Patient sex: F
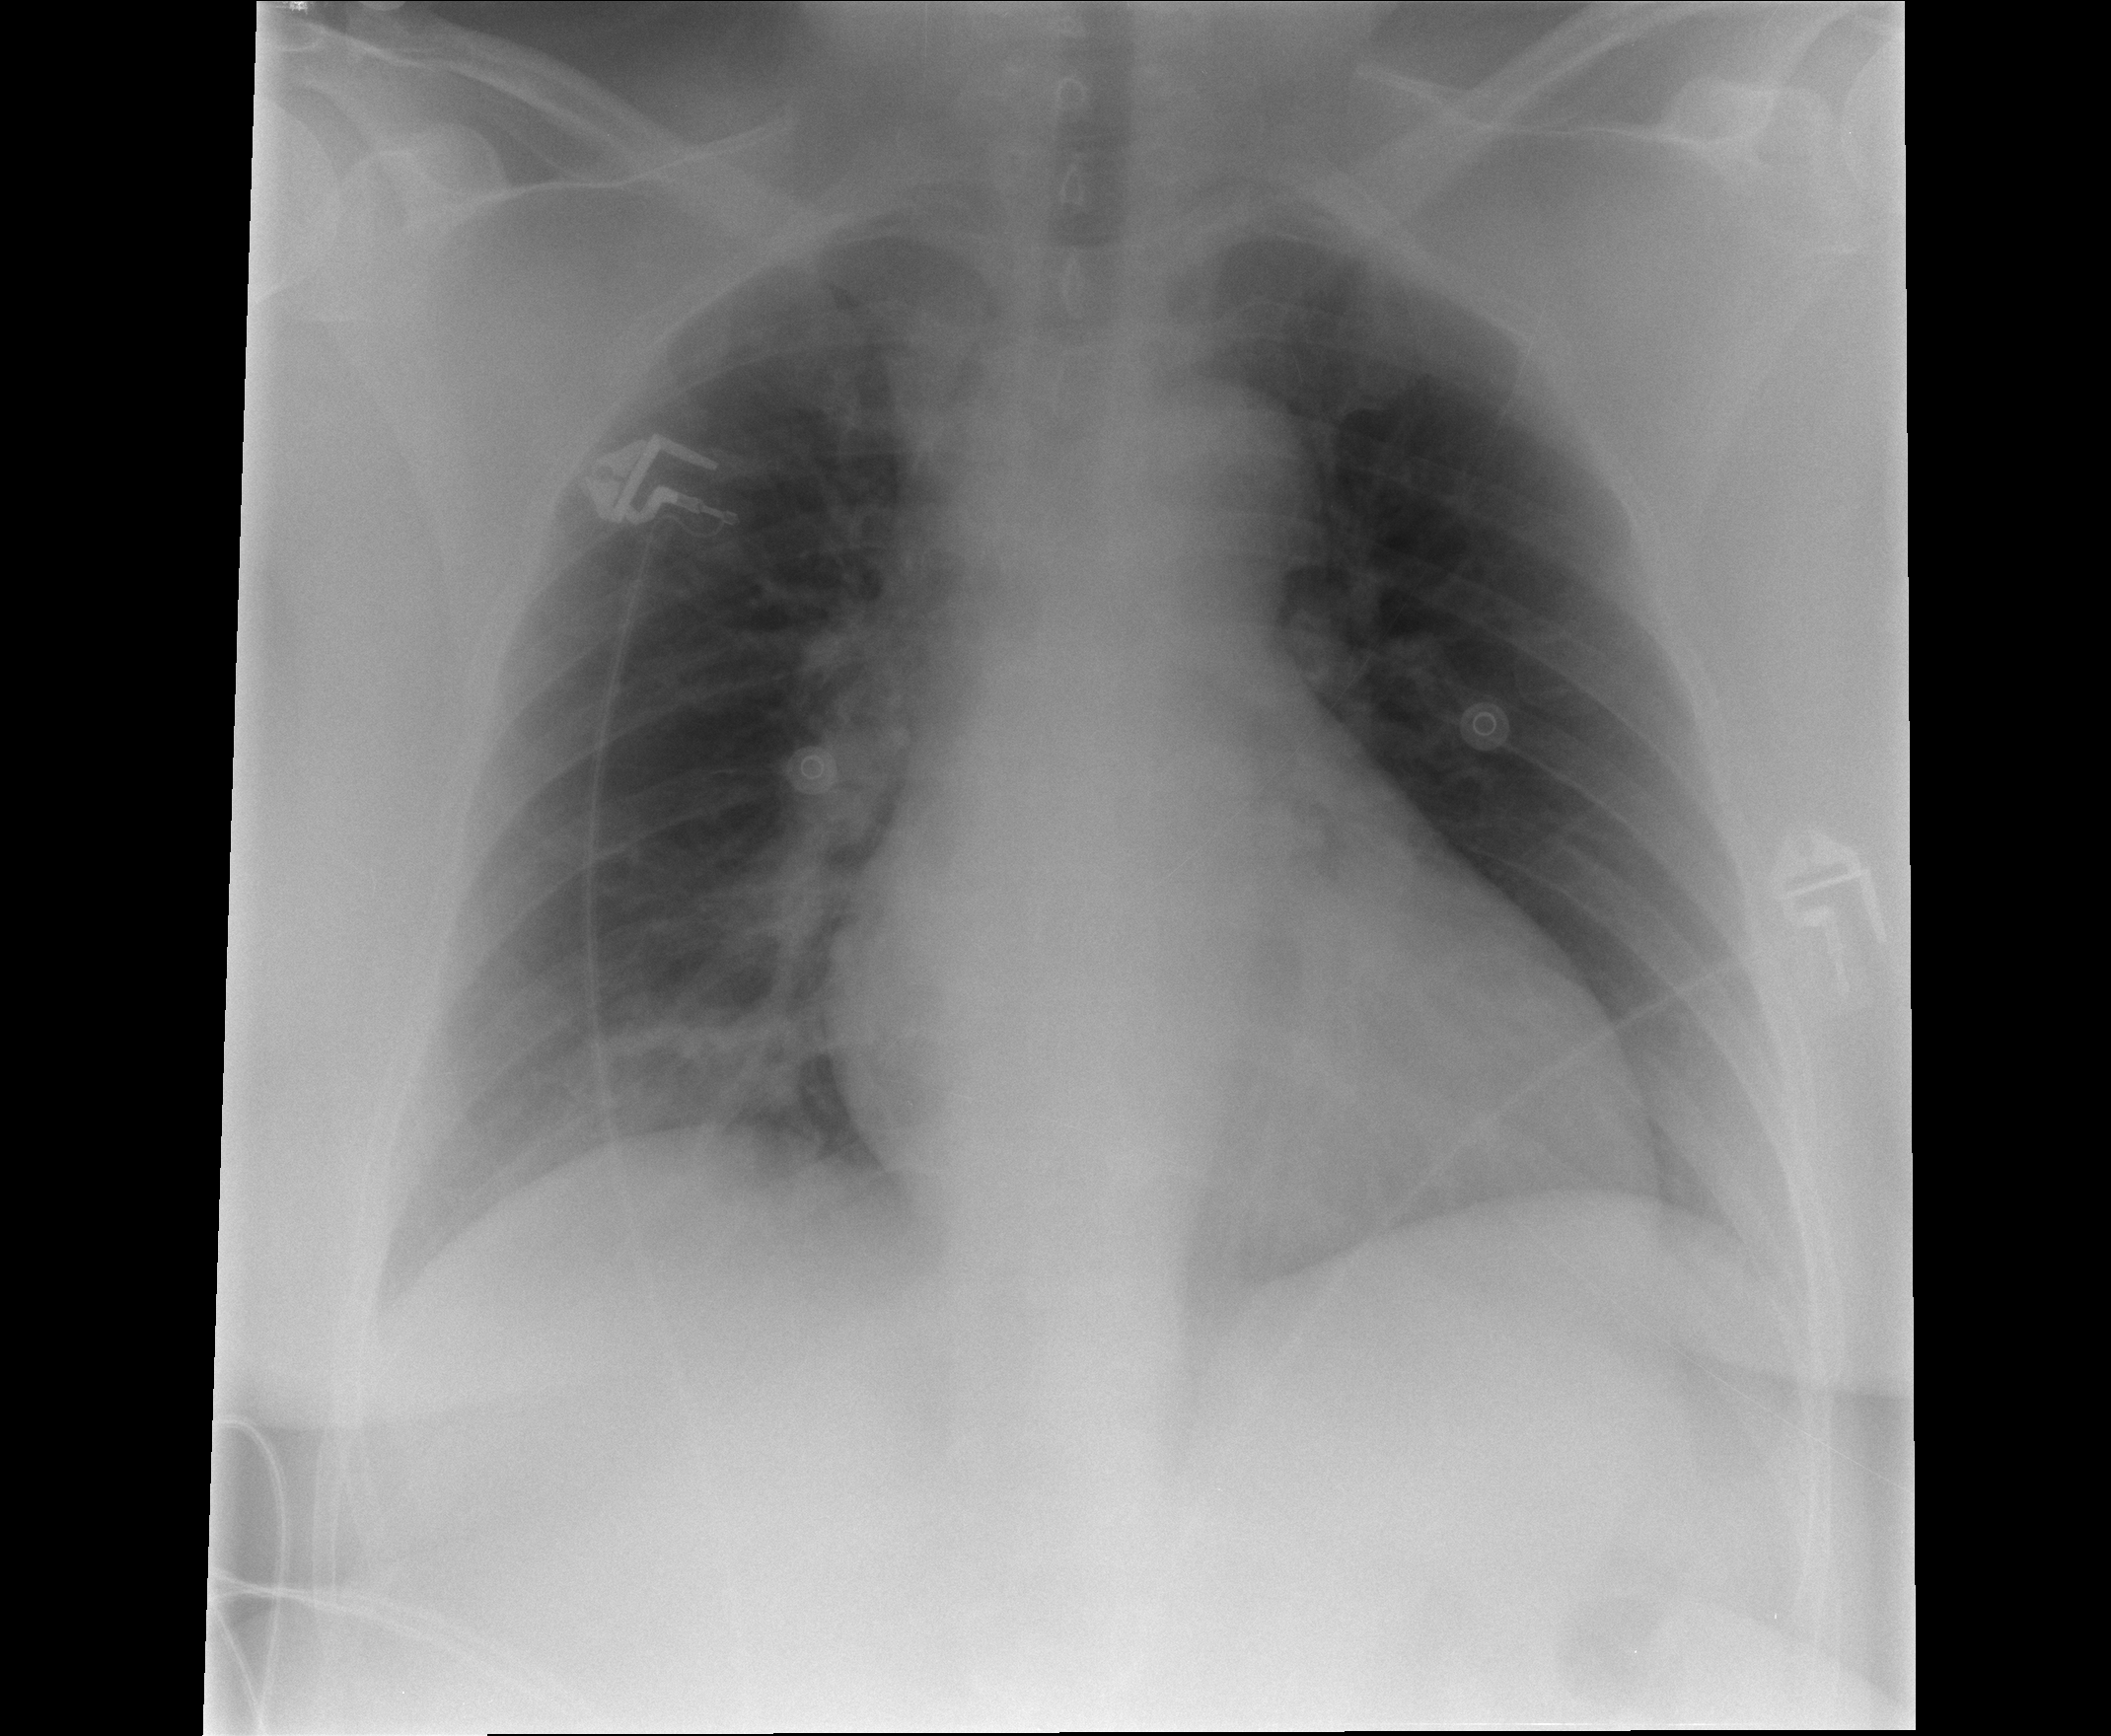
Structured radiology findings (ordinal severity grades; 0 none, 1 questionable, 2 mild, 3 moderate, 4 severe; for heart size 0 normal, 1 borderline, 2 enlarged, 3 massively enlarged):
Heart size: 0
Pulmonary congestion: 0
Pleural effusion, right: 0
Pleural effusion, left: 0
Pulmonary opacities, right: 0
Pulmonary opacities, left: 0
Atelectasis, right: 1
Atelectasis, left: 0